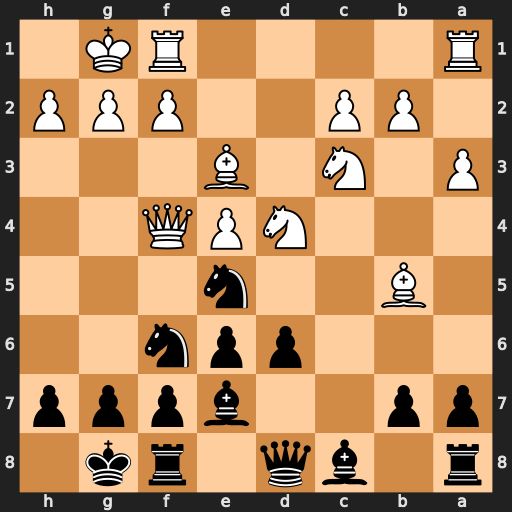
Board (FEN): r1bq1rk1/pp2bppp/3ppn2/1B2n3/3NPQ2/P1N1B3/1PP2PPP/R4RK1
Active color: b
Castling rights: -
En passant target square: -
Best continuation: Nh5 Qxe5 dxe5